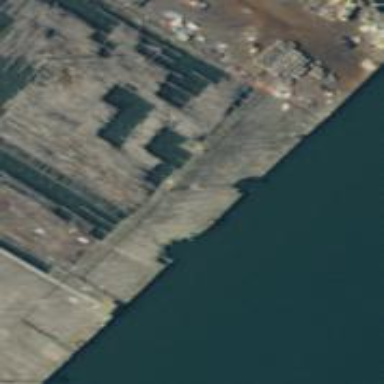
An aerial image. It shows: Pier that has been ruined.